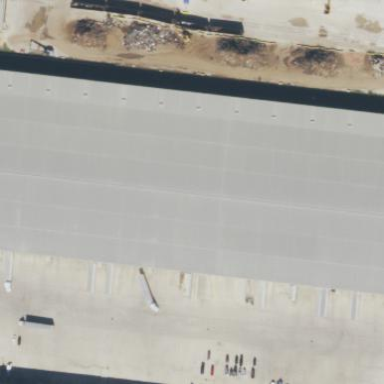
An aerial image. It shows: Warehouse.